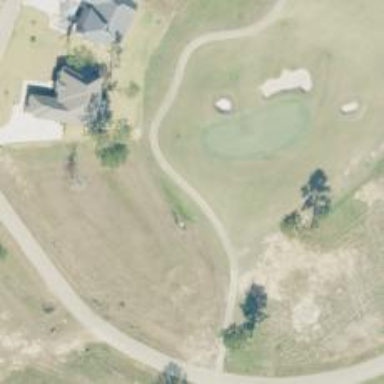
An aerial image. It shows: Pathway for golfing.